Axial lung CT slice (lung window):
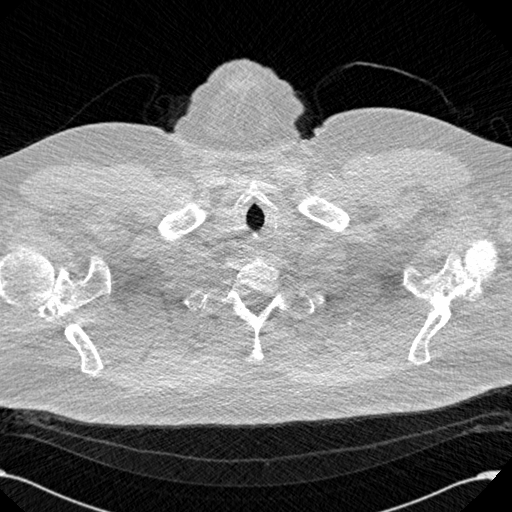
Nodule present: no